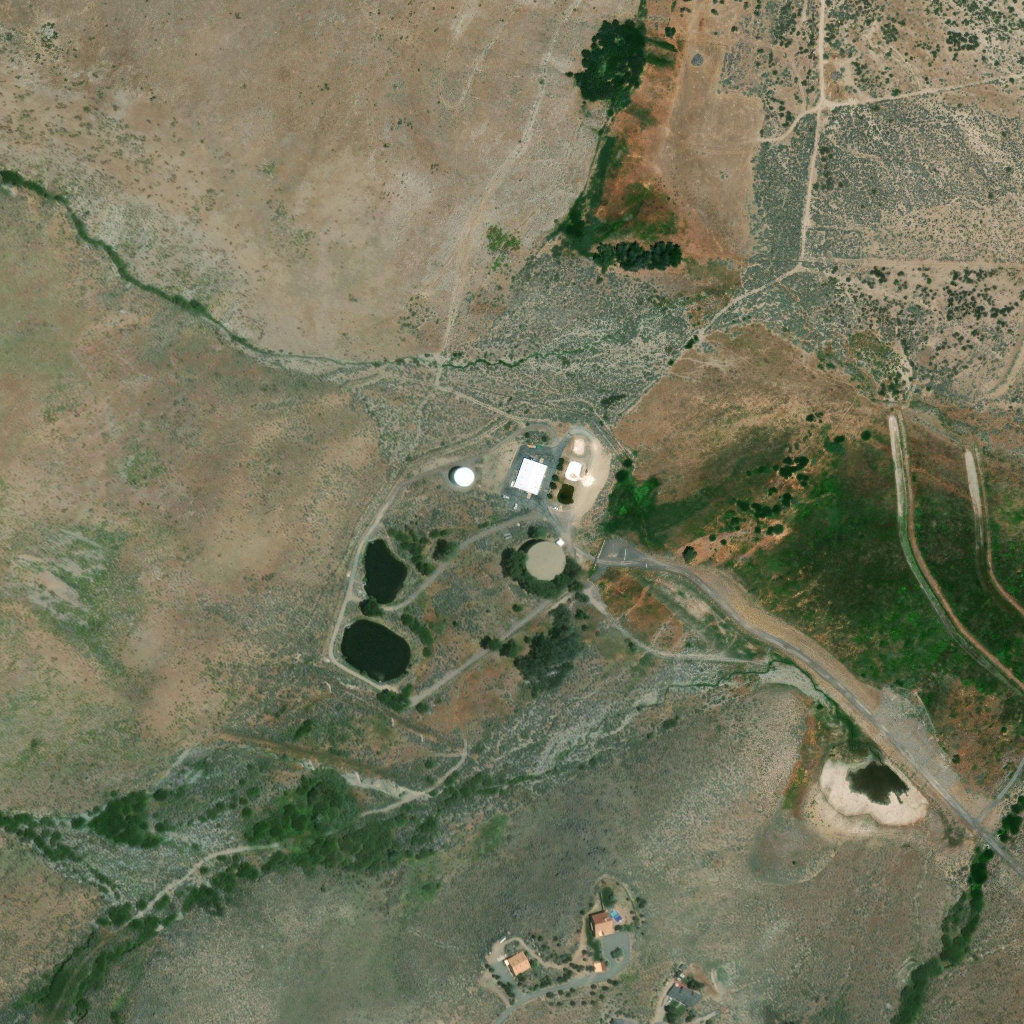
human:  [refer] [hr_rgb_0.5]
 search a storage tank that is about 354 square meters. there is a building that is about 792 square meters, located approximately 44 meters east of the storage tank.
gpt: <box>[[43, 45, 46, 48, 0]]</box>

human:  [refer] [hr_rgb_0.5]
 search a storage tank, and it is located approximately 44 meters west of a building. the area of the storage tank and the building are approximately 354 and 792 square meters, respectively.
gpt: <box>[[43, 45, 46, 48, 0]]</box>